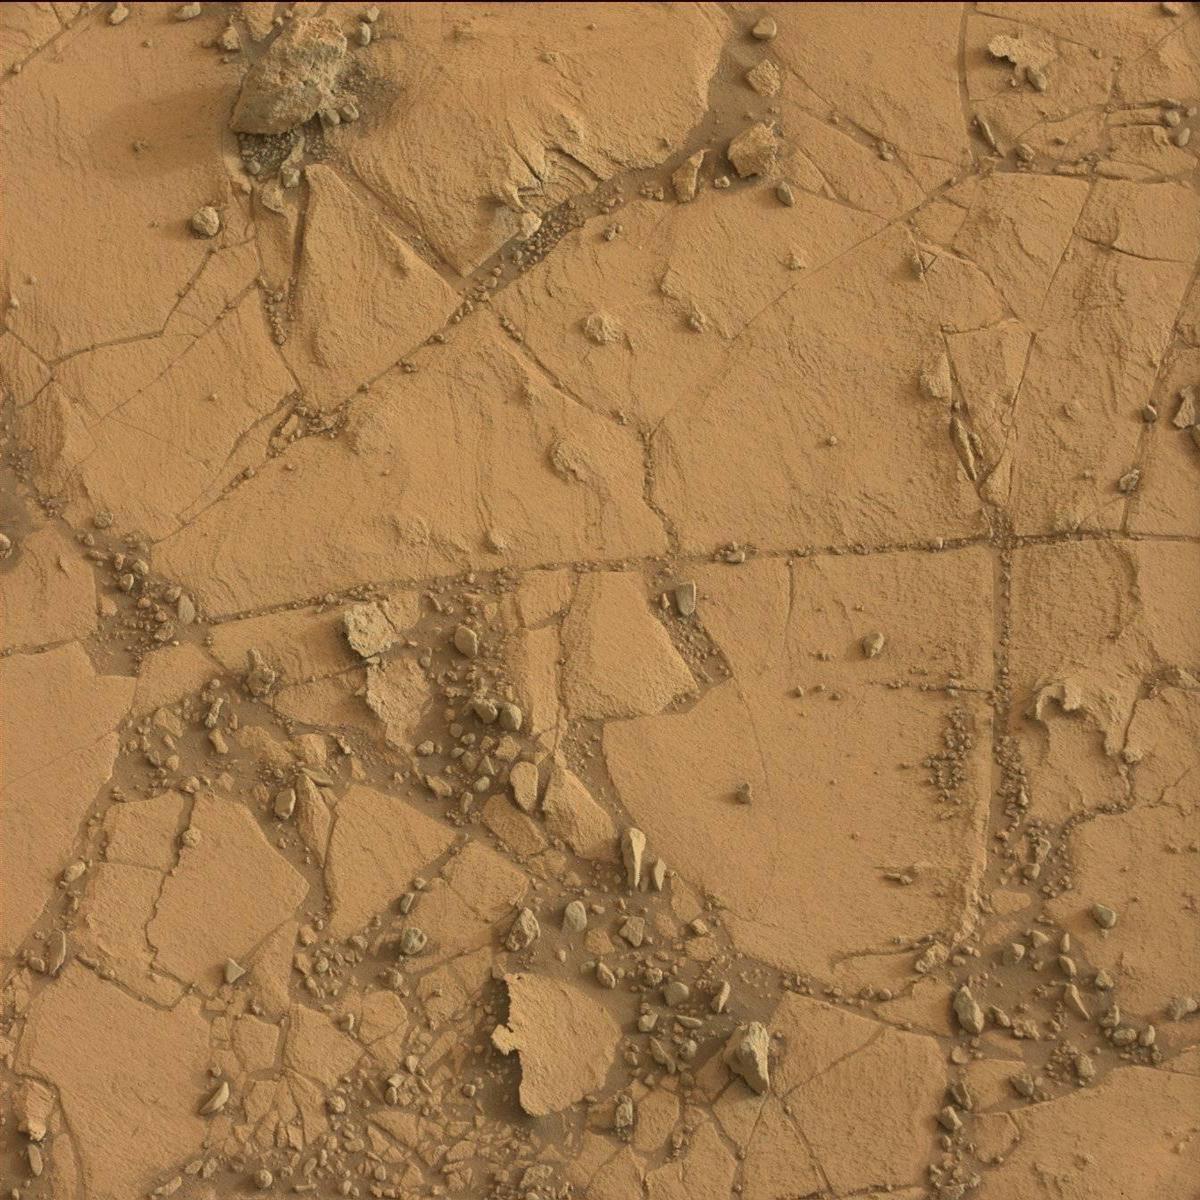
Terrain classes present: Bedrock, Rock, Sand / Soil